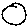
Label: moon